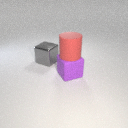
large gray metal cube to the left of large purple rubber cube